Field crop: maize
Growth stage: 1
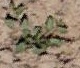
Species: convolvulus